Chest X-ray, PA view. Patient: 66 years old, sex M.
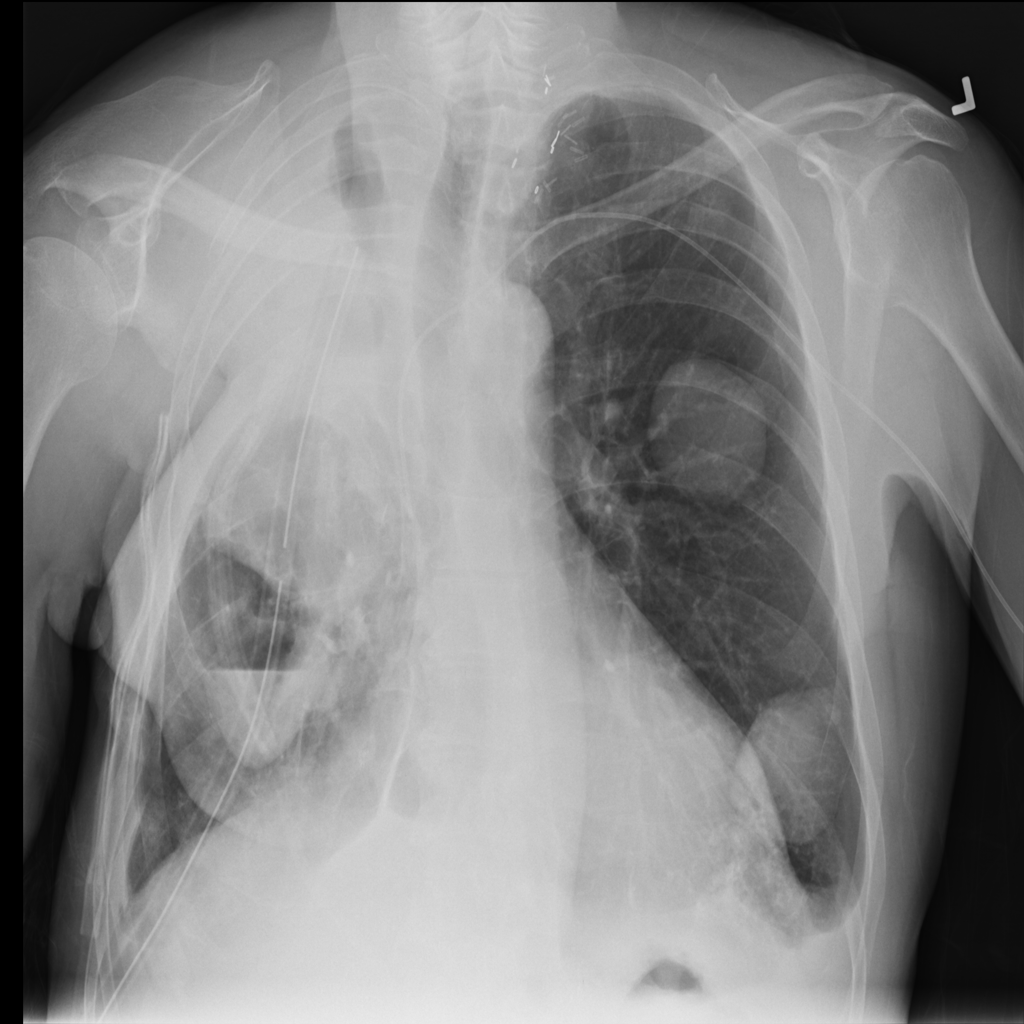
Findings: Effusion, Mass